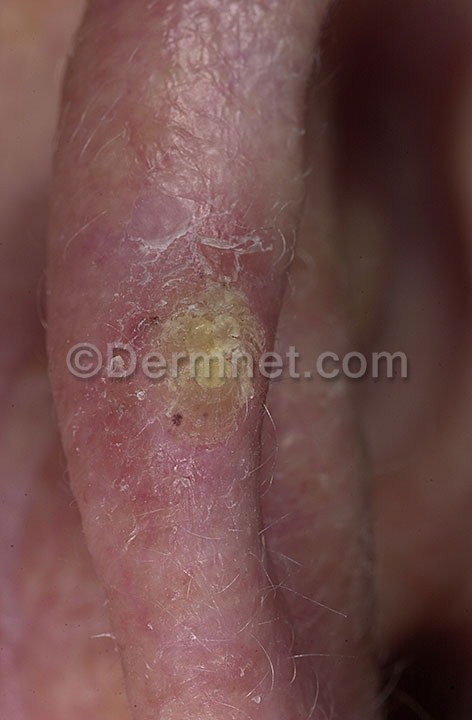
Disease: Actinic Keratosis Basal Cell Carcinoma and other Malignant Lesions